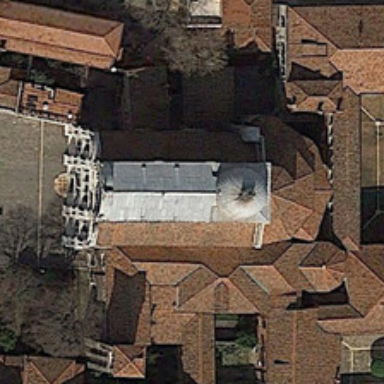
There is a vast space in front of the grey roof of the church .